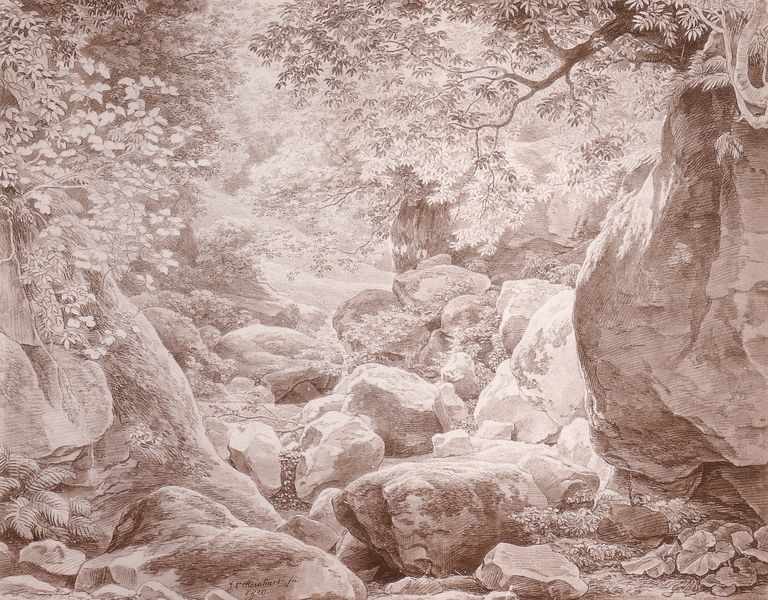
Titel: Geröll und Felsen
Künstler: Johann Christian Reinhart
Standort: Schweinfurt
Institution: Städtische Sammlungen
Schlagwörter: baum, berg, blätter, dunkel, feder, felsen, gestein, laub, schatten, wasser, weiß, aquarell, bäume, fluss, gelb, landschaft, äste, braun, grau, hell, licht, schwarz, zeichnung, blick, rot, weg, wiese, beige, rock, alt, gesicht, stein, steine, bild, signatur, ast, bach, baumstamm, erde, flusslauf, natur, zweige, sonne, blatt, pflanze, pflanzen, tal, wald, papier, studie, steinig, berge, fels, gebirge, hellbraun, vegetation, geröll, linien, schlucht, grisaille, sepia, romantik, streifen, farn, lichteinfall, menschenleer, eng, durchblick, findlinge, kiesel, flussbett, moos, lichtung, druck, lithographie, schwarzweiss, schraffur, felsspalte, radierung, stich, bleistift, fries, unterholz, efeu, romantisch, geäst, mystisch, gebirgsbach, durchscheinen, felsbrocken, brocken, gestrüpp, kupferstich, rötel, findling, wanderweg, bewuchs, farne, akazien, steinbruch, bachbett, spalte, graubraun, geätzt, erdrutsch, unwegsam, ernst fries, steinmeer, trolle, trees, 1820, bullshit, stones, reinhardt